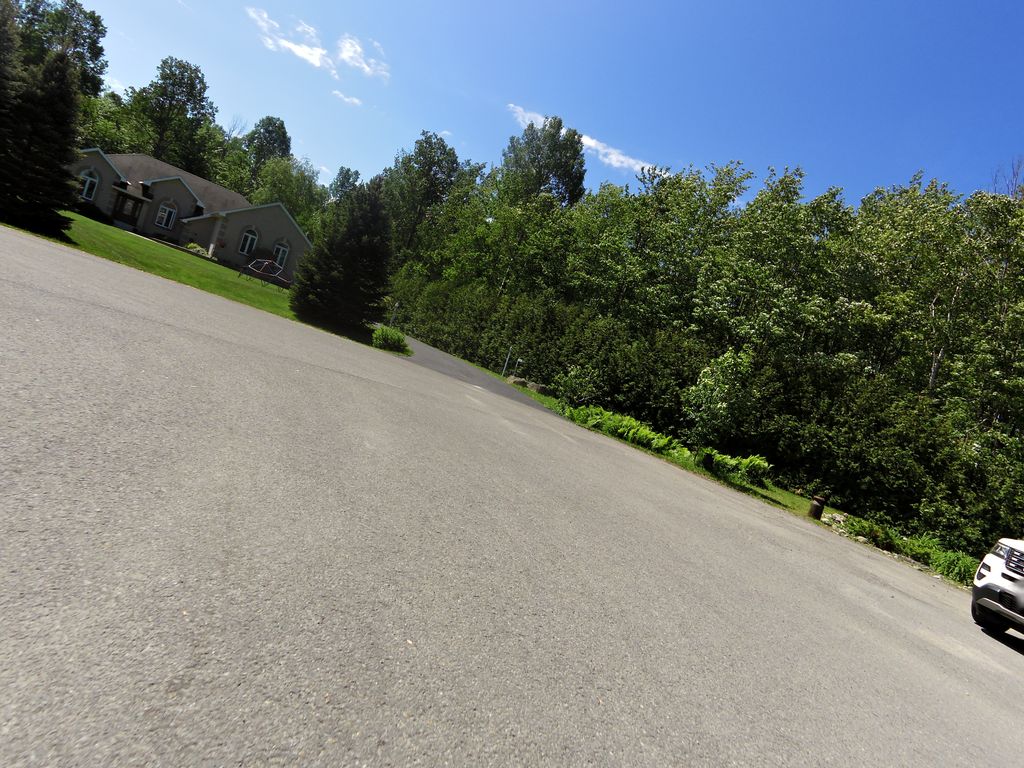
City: ottawa-gatineau